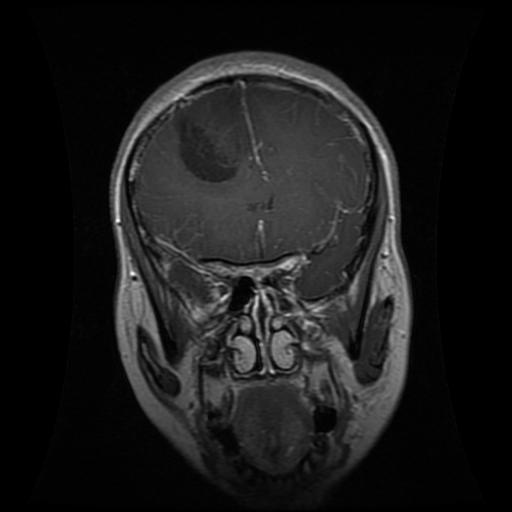
Label: glioma